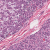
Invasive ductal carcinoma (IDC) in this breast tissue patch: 0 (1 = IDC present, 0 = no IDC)